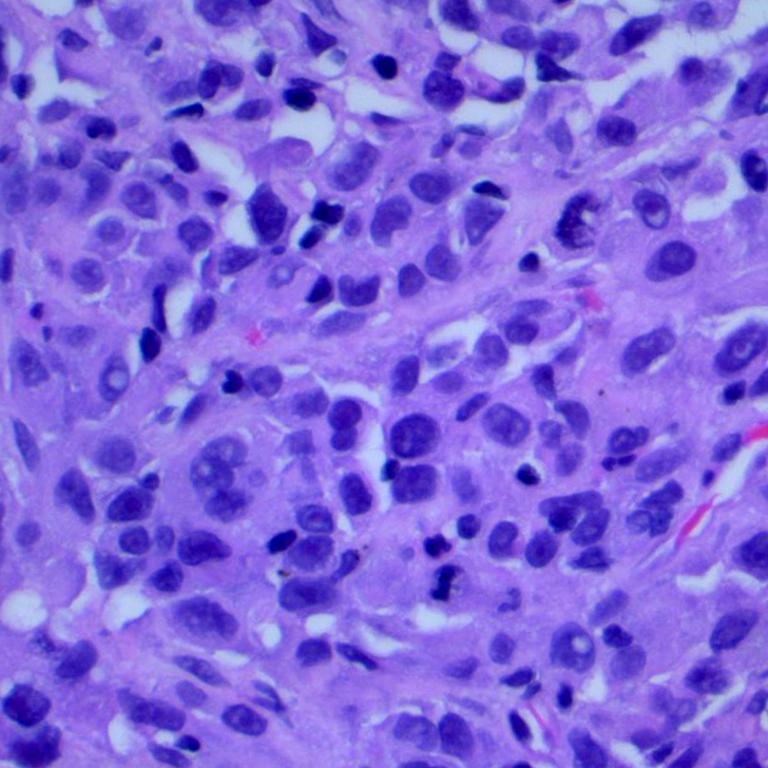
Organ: lung
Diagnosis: adenocarcinomas